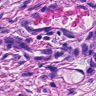
Metastatic tissue present: yes